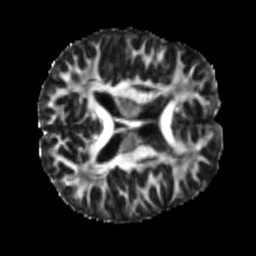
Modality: FA
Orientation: axial
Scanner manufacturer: siemens
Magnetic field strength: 3 T
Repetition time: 4 s
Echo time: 0.0594 s